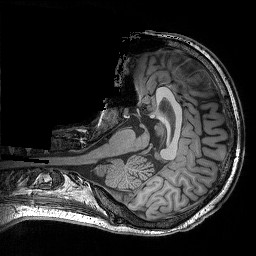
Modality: T1w
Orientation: axial
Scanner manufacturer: siemens
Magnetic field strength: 3 T
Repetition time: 0.02 s
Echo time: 0.005 s